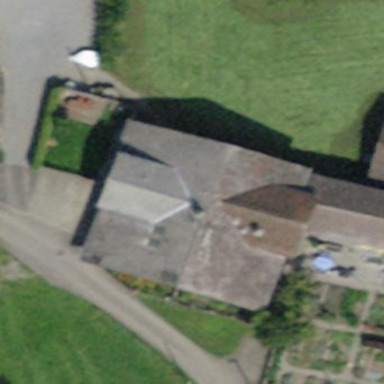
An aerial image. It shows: Farm building.